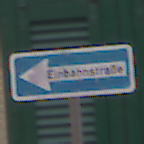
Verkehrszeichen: EinbahnstrasseLinksweisend
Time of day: Midday
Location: Outdoor (Urban)
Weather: Overcast
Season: NotSpecified
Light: Natural